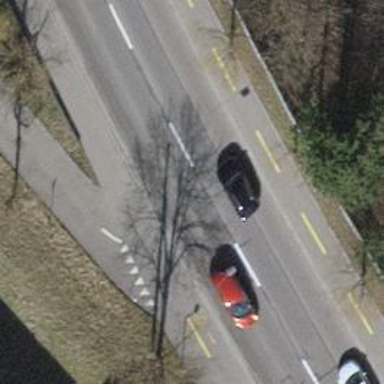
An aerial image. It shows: Primary highway with separate asphalt sidewalk.